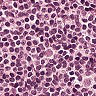
Metastatic tissue present: no